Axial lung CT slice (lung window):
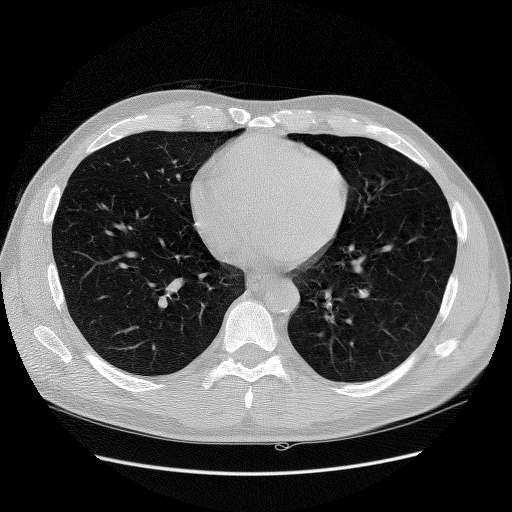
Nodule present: no